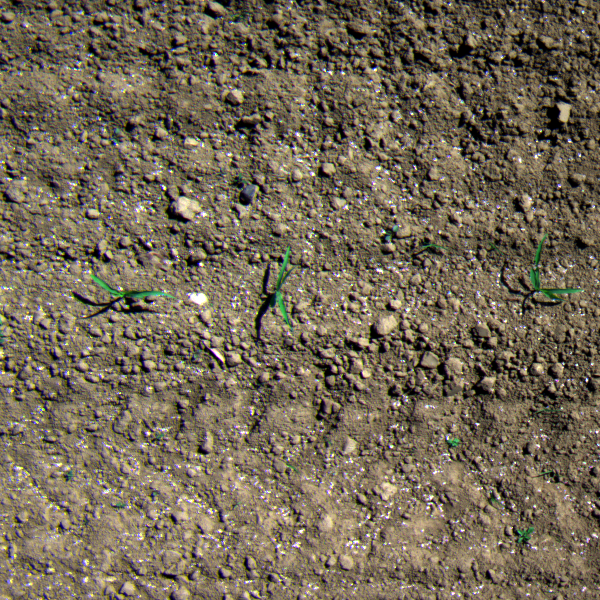
Acquisition date: 2023-05-30
Tile: 0075
Annotated plant instances:
label: maize
label: maize
label: maize
label: amaranth
label: weed_other
label: weed_other
label: weed_other
label: weed_other
label: weed_other
label: amaranth
label: weed_other
label: weed_other
label: weed_other
label: barnyard_grass
label: amaranth
label: weed_other
label: weed_other
label: weed_other
label: weed_other